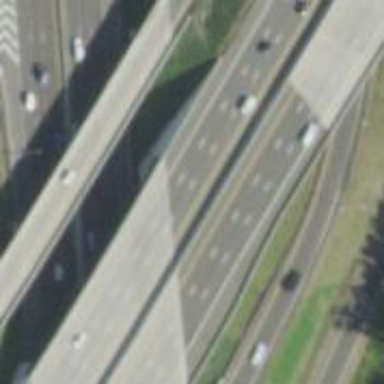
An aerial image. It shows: Urban freeway or expressway with asphalt surface.